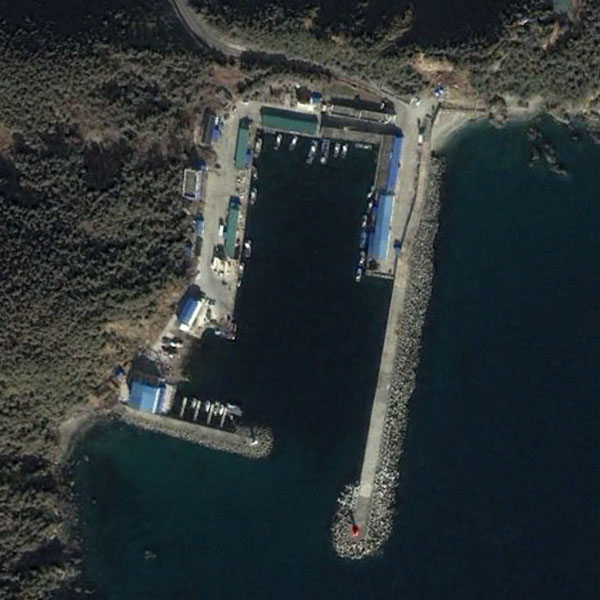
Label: Port